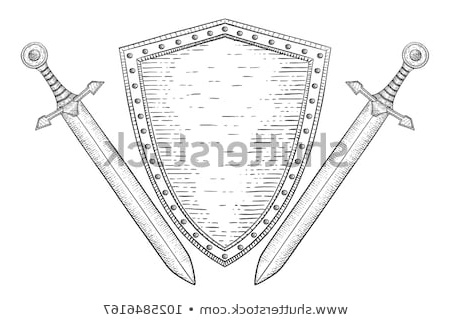
Label: scabbard